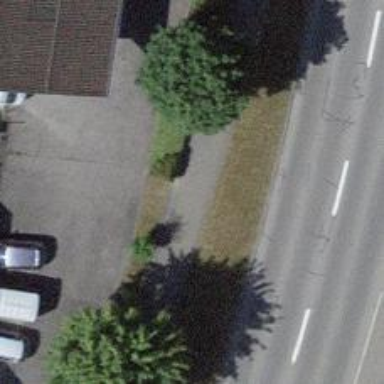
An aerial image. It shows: Footway.